Interaction volume radius: 5 \u00c5
Interaction volume height: 15 \u00c5
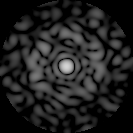
Disorder parameter: 0.8262